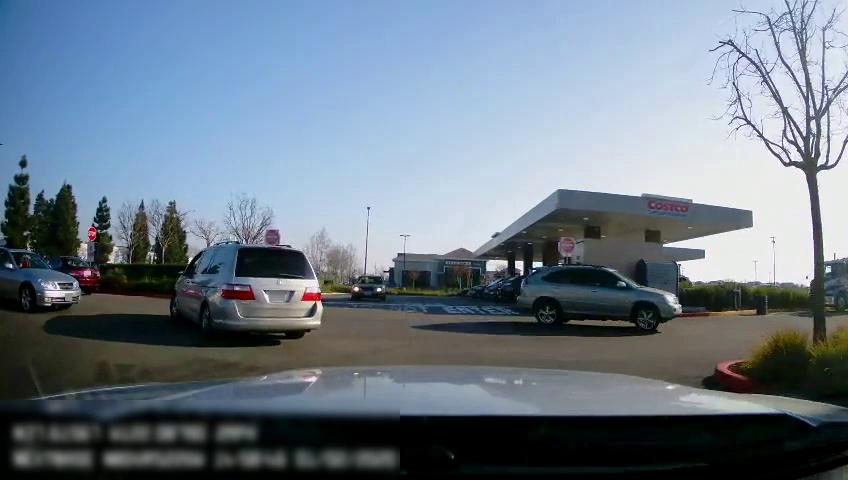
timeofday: Day
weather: Sunny
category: Drivable Space
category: Drivable Space
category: Vehicles | Truck
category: Vehicles | Car
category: Vehicles | Car
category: Vehicles | SUV
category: Vehicles | SUV
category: Vehicles | Car
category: Vehicles | SUV
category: Traffic | Signs
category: Traffic | Signs
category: Traffic | Signs